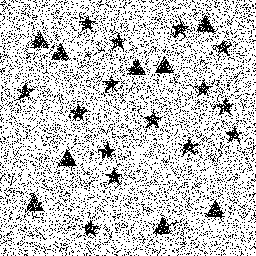
Squares: 0
Triangles: 9
Stars: 15
Total shapes: 24